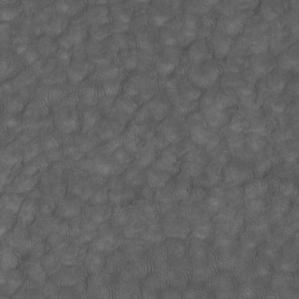
Label: non_frost